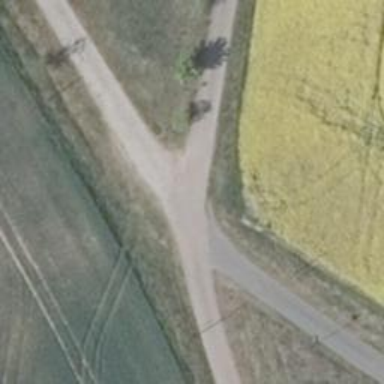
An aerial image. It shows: Path with high-quality grade1 surface.